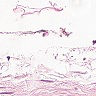
Metastatic tissue present: no